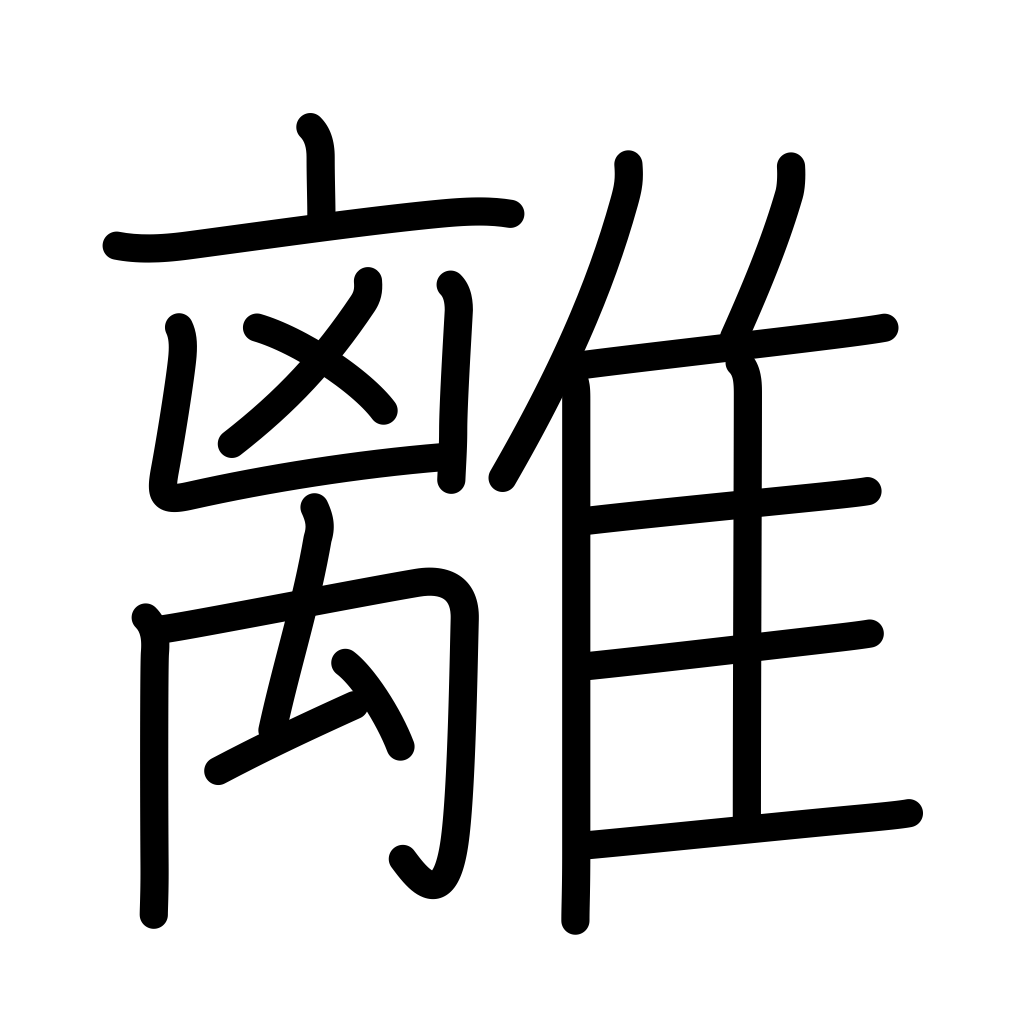
Meaning: detach, separation, disjoin, digress